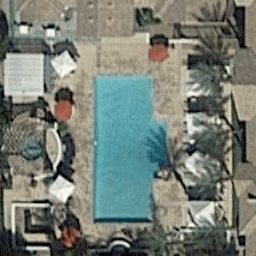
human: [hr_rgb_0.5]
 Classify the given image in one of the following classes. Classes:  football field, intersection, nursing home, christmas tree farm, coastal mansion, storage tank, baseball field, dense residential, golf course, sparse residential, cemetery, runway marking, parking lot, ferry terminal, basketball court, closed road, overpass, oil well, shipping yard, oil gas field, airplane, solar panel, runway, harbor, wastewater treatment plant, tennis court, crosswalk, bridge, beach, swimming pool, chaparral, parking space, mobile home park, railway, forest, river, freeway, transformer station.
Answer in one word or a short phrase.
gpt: swimming pool